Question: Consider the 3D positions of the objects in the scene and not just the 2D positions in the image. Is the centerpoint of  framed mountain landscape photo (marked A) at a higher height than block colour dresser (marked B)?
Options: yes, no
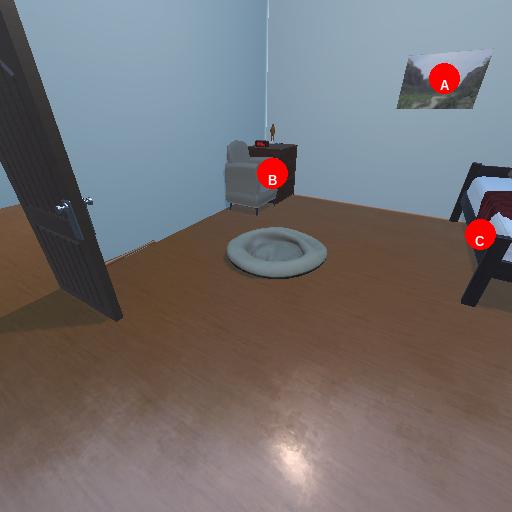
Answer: yes